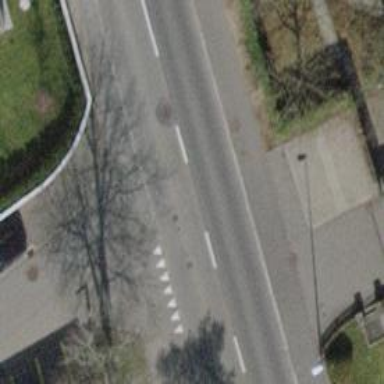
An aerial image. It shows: Road with "give way" sign.